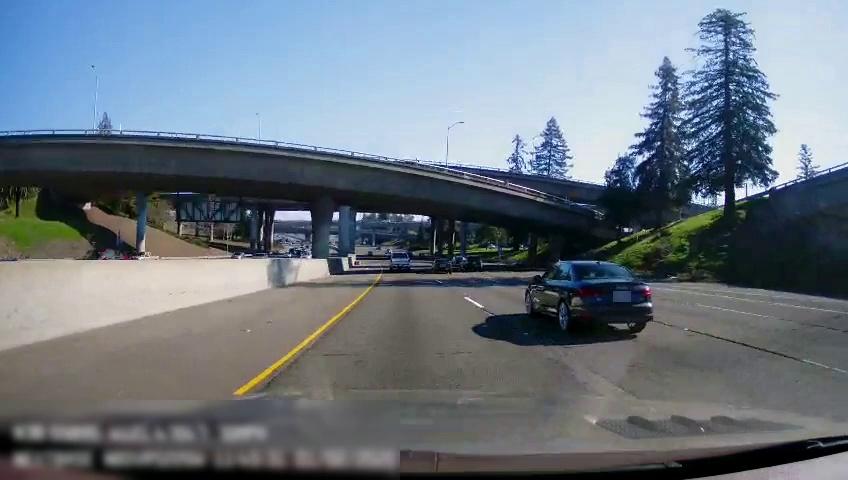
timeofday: Day
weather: Sunny
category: Drivable Space
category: Vehicles | Car
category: Vehicles | Car
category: Vehicles | Car
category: Vehicles | Car
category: Drivable Space
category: Vehicles | Truck
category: Vehicles | SUV
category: Vehicles | Car
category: Vehicles | Car
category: Lanes | Current Lane
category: Lanes | Current Lane
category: Lanes | Alternate Lane
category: Lanes | Alternate Lane
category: Lanes | Alternate Lane
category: Lanes | Alternate Lane
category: Traffic | Signs
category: Traffic | Signs